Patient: sex F, age 26
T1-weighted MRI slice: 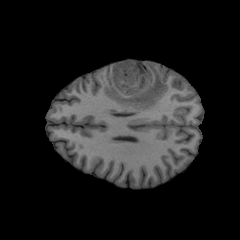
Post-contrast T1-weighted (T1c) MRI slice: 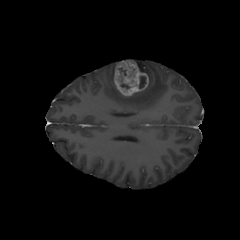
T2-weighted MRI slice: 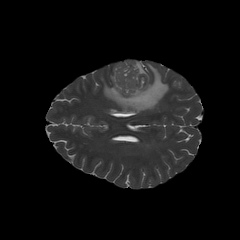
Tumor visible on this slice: yes
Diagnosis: Glioblastoma, IDH-wildtype
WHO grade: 4